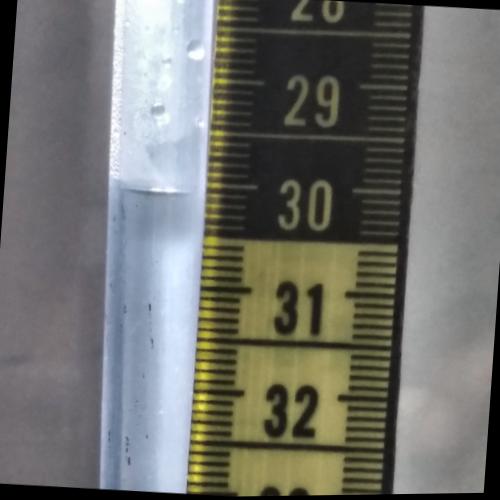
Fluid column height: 30.1 cm